Question: This may seem to be a useless feature but it would be very helpful for me. I would like to save the output I get inside Canopy IDE. I would not think this is specific to Canopy but for the sake of clarity that is what I use. For example, my console Out[2] is what I would want from this:

I think that the formatting is quite nice and to reproduce this each time instead of just saving the output would be a waste of time. So my question is, how can I get a handle on this figure? Ideally the implimentation would be similar to standard methods, such that it could be done like this:
'''
from matplotlib.backends.backend_pdf import PdfPages
pp = PdfPages('Output.pdf')
fig = plt.figure()
ax = fig.add_subplot(1, 1, 1)
df.plot(how='table')
pp.savefig()
pp.close()
'''
NOTE: I realize that a very similar question has been asked before ( <URL> but it never received an answer and I think I have stated the question more clearly.
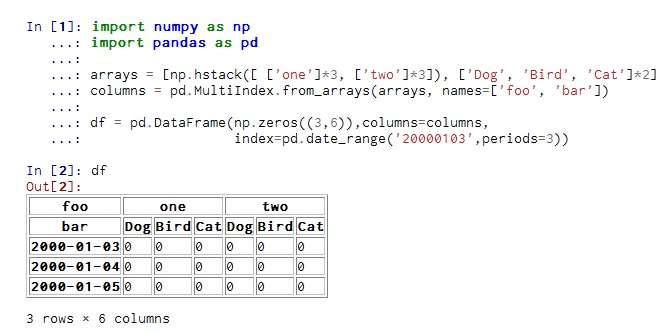
Answer: Here is a somewhat hackish solution but it gets the job done. You wanted a .pdf but you get a bonus .png. :)
'''
import numpy as np
import pandas as pd
from matplotlib.backends.backend_pdf import PdfPages
import matplotlib.pyplot as plt
from PySide.QtGui import QImage
from PySide.QtGui import QPainter
from PySide.QtCore import QSize
from PySide.QtWebKit import QWebPage
arrays = [np.hstack([ ['one']*3, ['two']*3]), ['Dog', 'Bird', 'Cat']*2]
columns = pd.MultiIndex.from_arrays(arrays, names=['foo', 'bar'])
df =pd.DataFrame(np.zeros((3,6)),columns=columns,index=pd.date_range('20000103',periods=3))
h = "<!DOCTYPE html> <html> <body> <p> " + df.to_html() + " </p> </body> </html>";
page = QWebPage()
page.setViewportSize(QSize(5000,5000))
frame = page.mainFrame()
frame.setHtml(h, "text/html")
img = QImage(1000,700, QImage.Format(5))
painter = QPainter(img)
frame.render(painter)
painter.end()
a = img.save("html.png")
pp = PdfPages('html.pdf')
fig = plt.figure(figsize=(8,6),dpi=1080)
ax = fig.add_subplot(1, 1, 1)
img2 = plt.imread("html.png")
plt.axis('off')
ax.imshow(img2)
pp.savefig()
pp.close()
'''
Edits welcome.